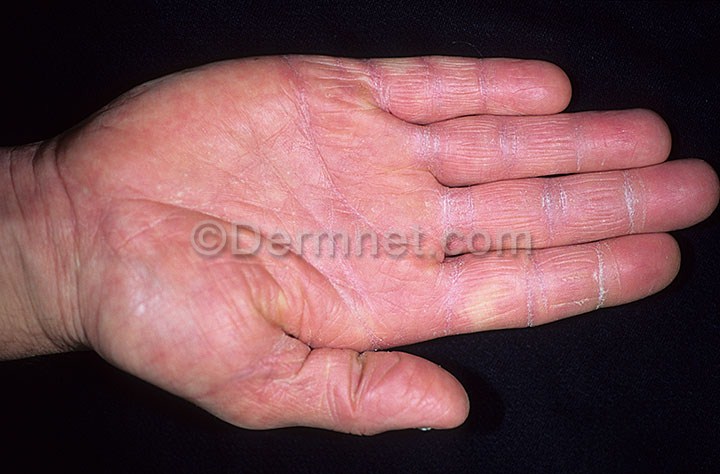
Disease: Tinea Ringworm Candidiasis and other Fungal Infections